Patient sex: M
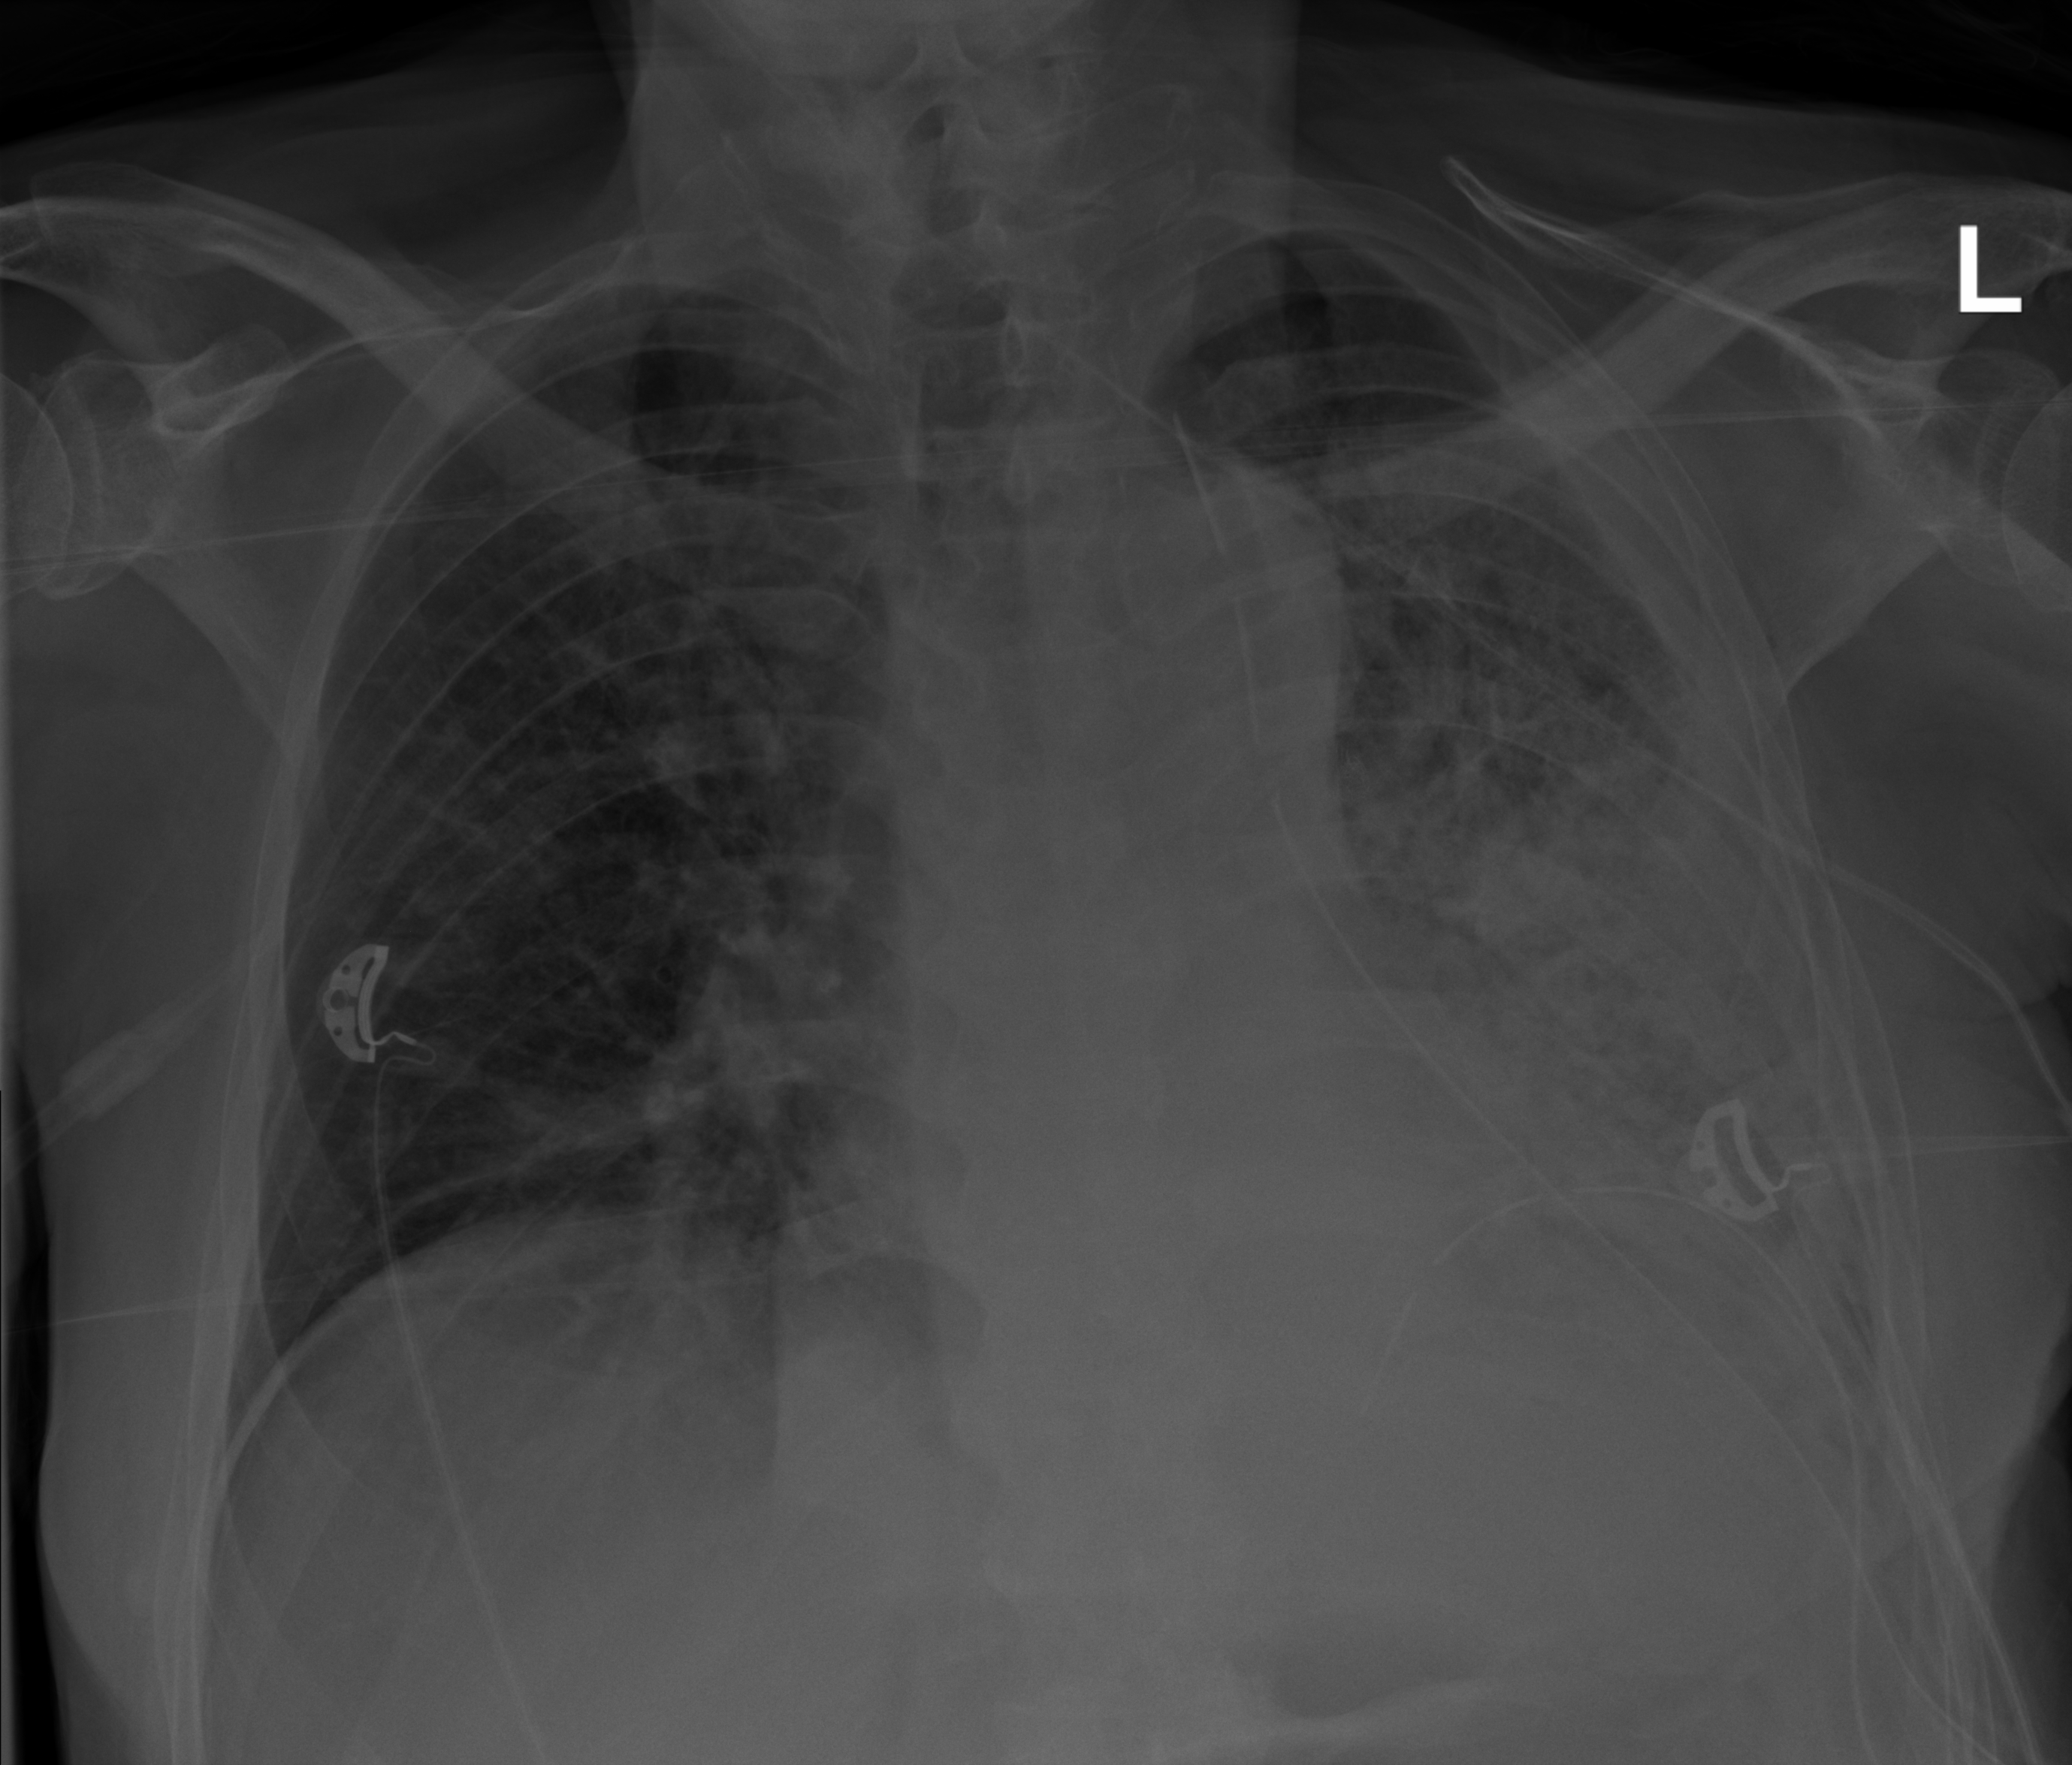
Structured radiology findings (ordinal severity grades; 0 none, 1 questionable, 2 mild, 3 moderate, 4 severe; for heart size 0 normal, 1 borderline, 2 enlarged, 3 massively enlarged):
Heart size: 2
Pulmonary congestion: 0
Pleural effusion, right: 0
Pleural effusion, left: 3
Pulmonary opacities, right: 0
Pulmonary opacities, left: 4
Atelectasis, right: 0
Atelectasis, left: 3